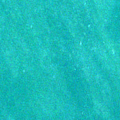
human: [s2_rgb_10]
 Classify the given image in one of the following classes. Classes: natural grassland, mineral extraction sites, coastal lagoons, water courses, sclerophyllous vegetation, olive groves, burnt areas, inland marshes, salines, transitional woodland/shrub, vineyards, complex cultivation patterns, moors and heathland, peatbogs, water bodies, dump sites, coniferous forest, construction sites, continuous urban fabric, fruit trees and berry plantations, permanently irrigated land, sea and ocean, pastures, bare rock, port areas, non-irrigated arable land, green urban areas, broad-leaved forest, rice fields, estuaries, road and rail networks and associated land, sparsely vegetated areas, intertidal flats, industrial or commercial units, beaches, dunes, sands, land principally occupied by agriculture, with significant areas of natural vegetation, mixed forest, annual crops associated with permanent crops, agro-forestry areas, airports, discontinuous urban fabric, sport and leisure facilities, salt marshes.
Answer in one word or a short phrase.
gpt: sea and ocean